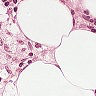
Metastatic tissue present: no